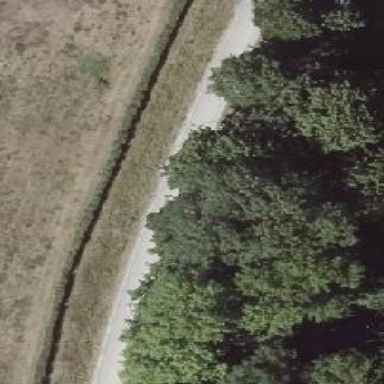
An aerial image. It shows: Compacted footway.